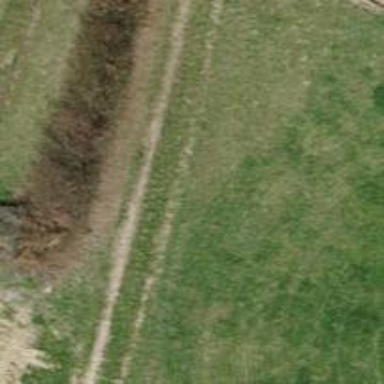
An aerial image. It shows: Track with grass surface categorized as grade4 tracktype.